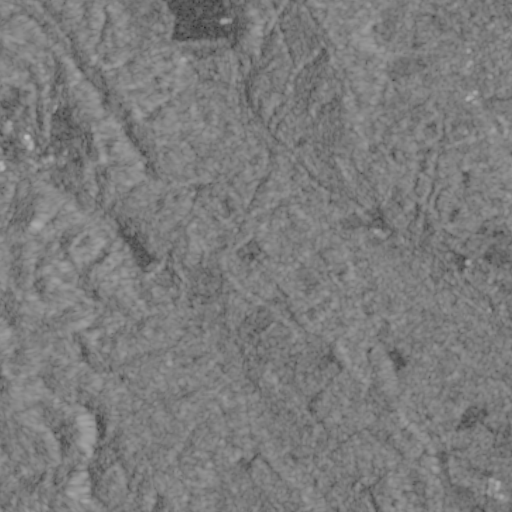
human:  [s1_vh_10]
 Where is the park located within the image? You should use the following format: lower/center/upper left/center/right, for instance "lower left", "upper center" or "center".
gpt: The park is located in the upper right of the image.
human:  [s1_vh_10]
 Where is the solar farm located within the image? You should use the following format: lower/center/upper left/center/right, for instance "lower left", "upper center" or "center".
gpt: The solar farm is located in the center of the image.
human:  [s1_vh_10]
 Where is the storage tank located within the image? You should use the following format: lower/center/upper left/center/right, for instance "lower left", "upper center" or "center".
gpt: The storage tank is located in the center right of the image.
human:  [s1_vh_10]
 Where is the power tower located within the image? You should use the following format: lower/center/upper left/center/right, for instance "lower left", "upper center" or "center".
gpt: There is no power tower in the image.

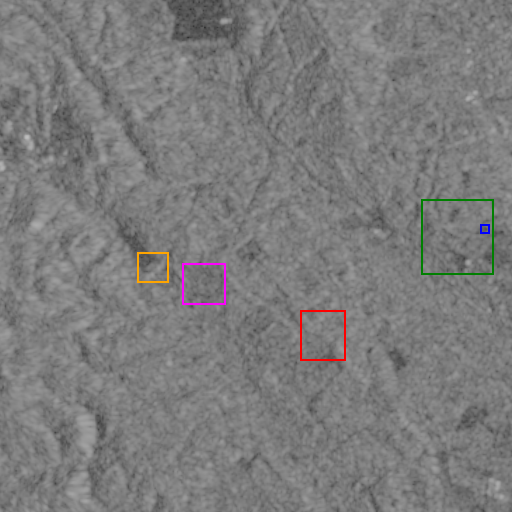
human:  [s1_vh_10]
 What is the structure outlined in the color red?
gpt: The structure outlined in red is a crop field.
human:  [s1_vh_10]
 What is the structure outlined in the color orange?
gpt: The structure outlined in orange is a dam.
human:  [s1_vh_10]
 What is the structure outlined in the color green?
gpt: The structure outlined in green is a park.
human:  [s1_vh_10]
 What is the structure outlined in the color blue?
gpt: The structure outlined in blue is a parking lot.
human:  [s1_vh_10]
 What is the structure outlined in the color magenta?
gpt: The structure outlined in magenta is a solar farm.
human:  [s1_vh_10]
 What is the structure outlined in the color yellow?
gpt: There is no yellow outline.